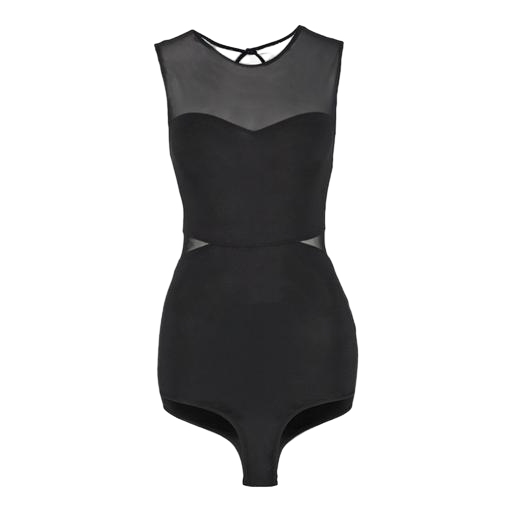
black mira cape-effect bodysuit, black women’s ua studio, ballet body tank, white background